Question: I have a table with a lot of columns and what I need to do is to write 'select' that would take only unique values. The main problem is that I need to check three columns at the same time and if all three columns have same values in their columns(not between them, but in their own column) then 'distinct'. Idea should be something like 'distinct(column1 and column2 and column3)'
Any ideas? Or you need more information, because I'm not sure if everybody gets what I have in mind.
This is example. Select should return two rows from this, one where last column would have 'Yes and other row with'No'.

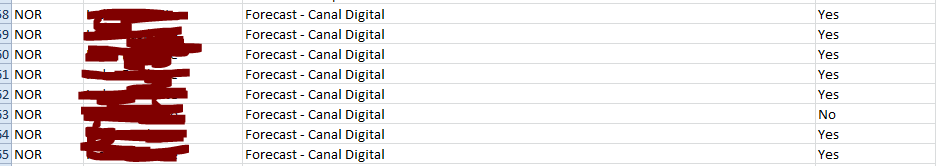
Answer: This is exactly what the 'distinct' keyword is for:
'''
SELECT distinct col1, col2, col3
FROM mytable
'''